Question: What exams are shown?
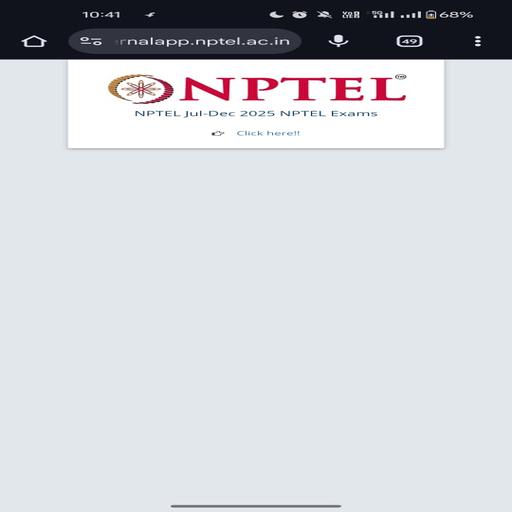
Answer: NPTEL Jul-Dec 2025